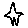
Label: star